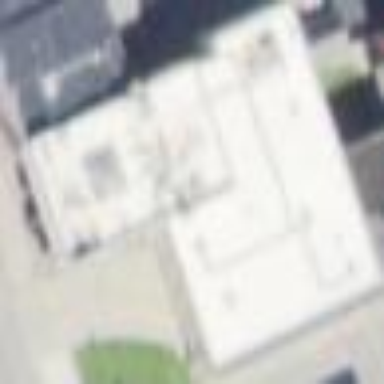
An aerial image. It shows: Bank building.